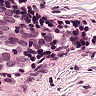
Metastatic tissue present: yes